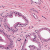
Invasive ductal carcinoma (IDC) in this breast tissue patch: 0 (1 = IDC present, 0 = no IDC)